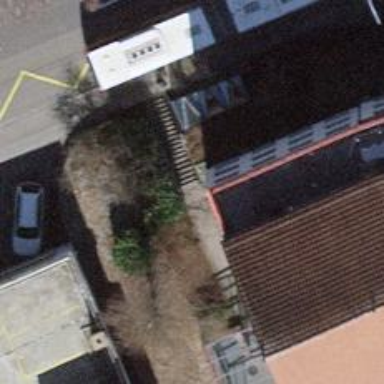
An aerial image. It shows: Set of steps on the road.